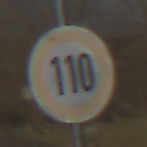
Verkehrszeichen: Geschwindigkeit110
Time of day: MorningAfternoon
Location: Outdoor (Suburban)
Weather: PartlyCloudy
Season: NotSpecified
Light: Natural